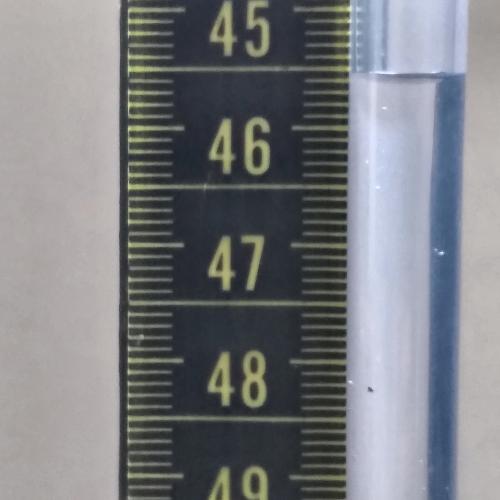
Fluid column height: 45.5 cm